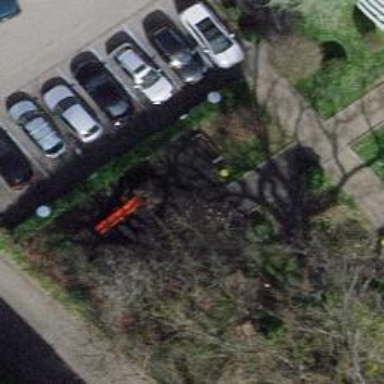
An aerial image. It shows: Bench for seating.